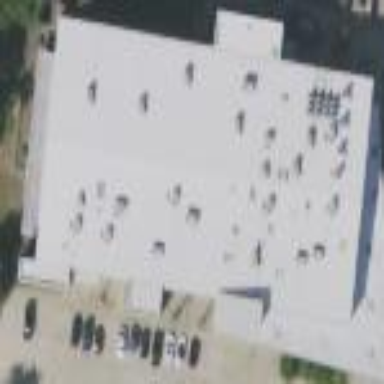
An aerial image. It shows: Commercial building.